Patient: sex M, age 45
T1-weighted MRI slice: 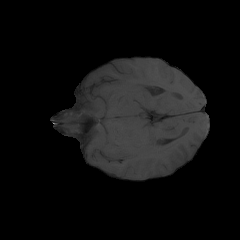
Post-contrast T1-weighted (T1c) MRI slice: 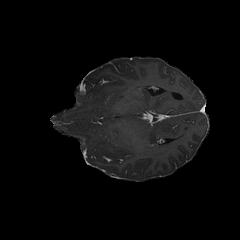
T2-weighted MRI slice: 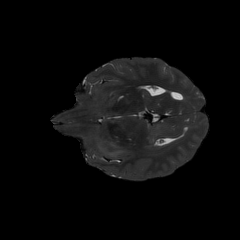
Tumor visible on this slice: yes
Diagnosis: Astrocytoma, IDH-mutant
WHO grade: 3